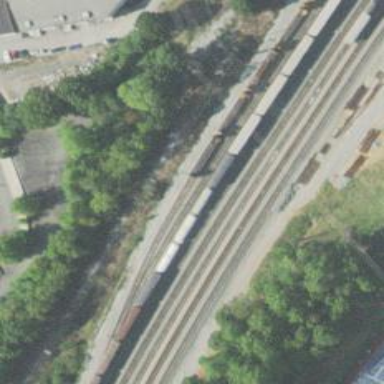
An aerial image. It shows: Railway yard.